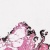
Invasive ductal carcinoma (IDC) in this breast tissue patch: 0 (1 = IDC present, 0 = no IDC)